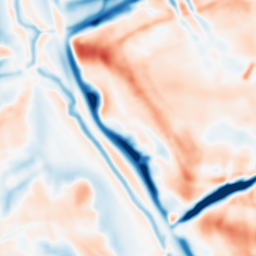
Category: multiscale
Decomposition family: dog_multiscale
Decomposition parameters: sigma_ratio: 1.4
n_scales: 5
base_sigma: 2
Upsampling method: lanczos
Upsampling parameters: scale: 8
Upsampling scale: 8